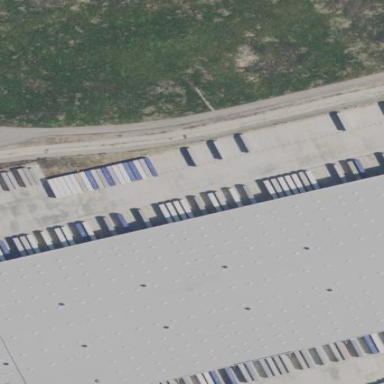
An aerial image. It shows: Warehouse.